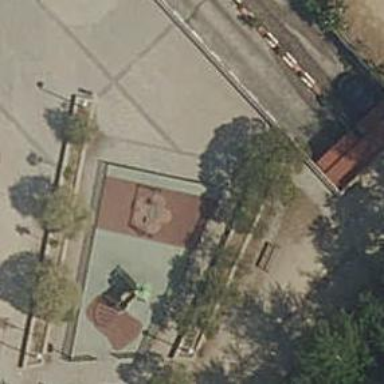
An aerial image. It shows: Playground area with kerb barrier.